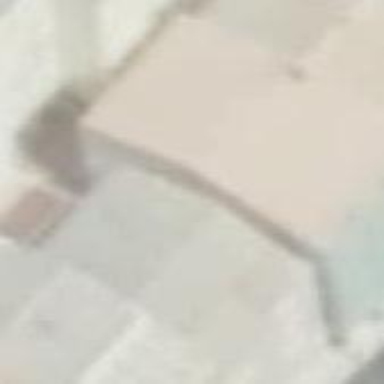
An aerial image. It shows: Part of building.